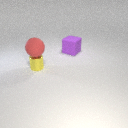
large red rubber sphere above small yellow metal cylinder